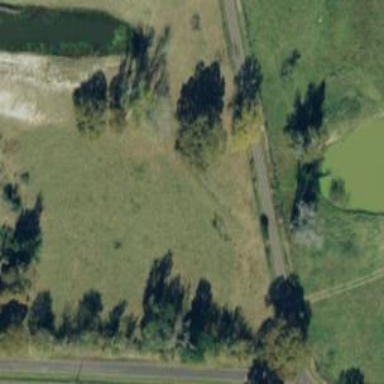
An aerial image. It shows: Pasture area used as meadow.